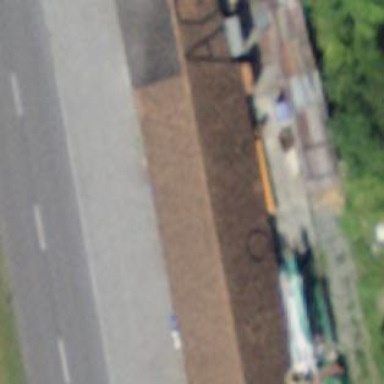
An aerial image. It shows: Shed.